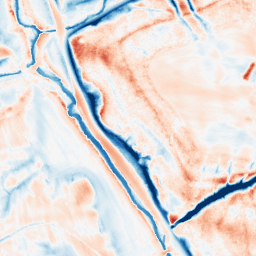
Category: edge_preserving
Decomposition family: guided
Decomposition parameters: radius: 8
eps: 0.01
Upsampling method: quadratic
Upsampling parameters: scale: 2
Upsampling scale: 2